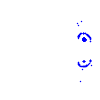
Particle: pion